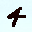
Label: 4